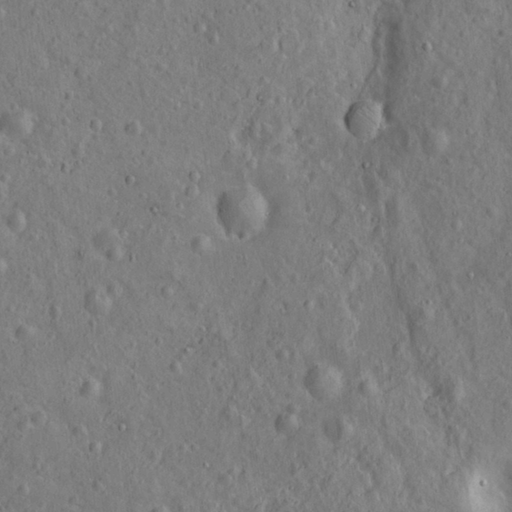
Objects detected: cone, cone